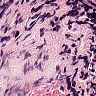
Metastatic tissue present: yes